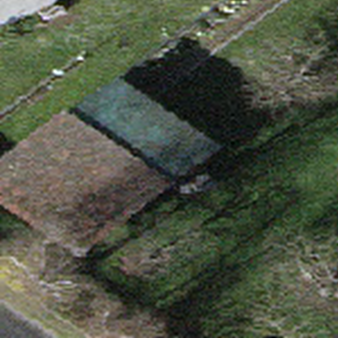
Label: other